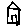
Label: house